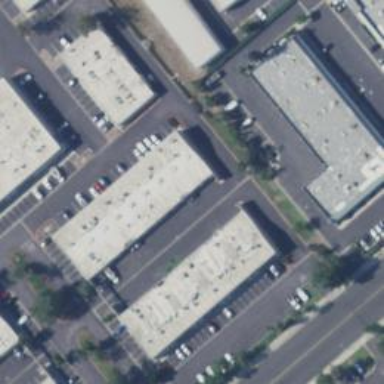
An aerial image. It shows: Commercial building.